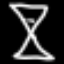
Label: hourglass